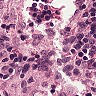
Metastatic tissue present: no